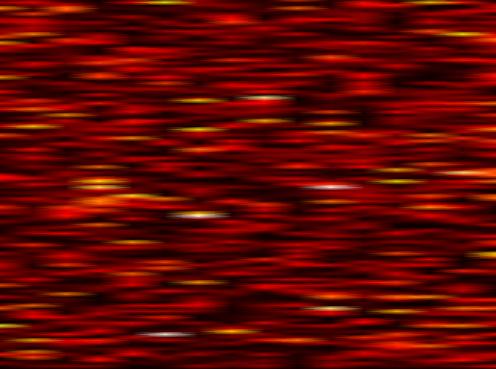
Label: WOLA